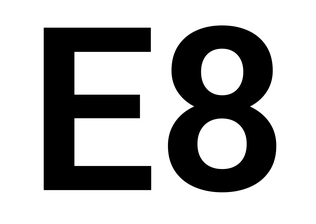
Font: Roboto_SemiBold